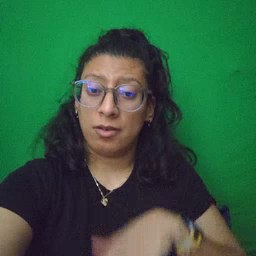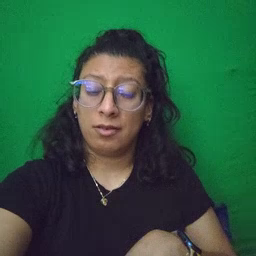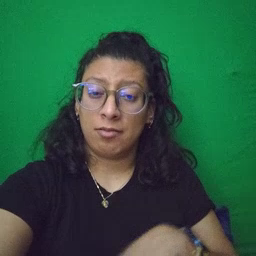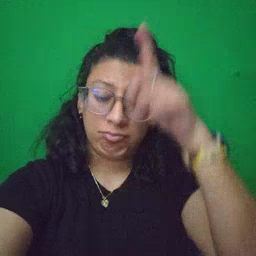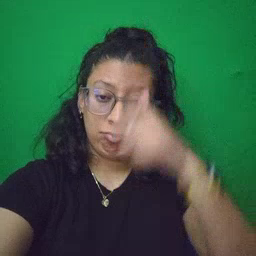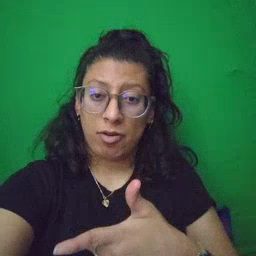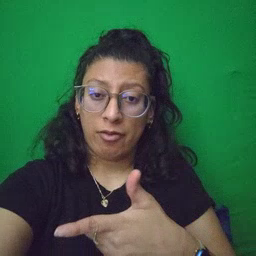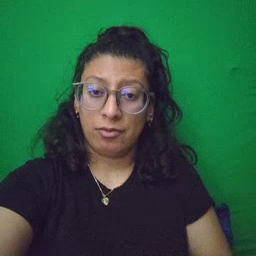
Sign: brother